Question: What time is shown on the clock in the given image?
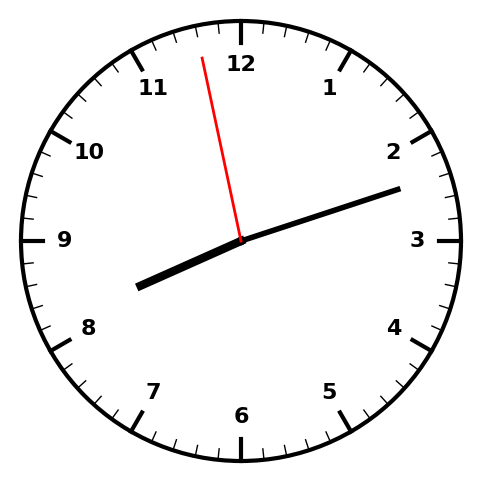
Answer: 08:11:58